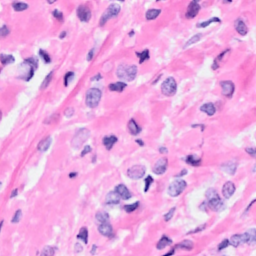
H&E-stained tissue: Breast